Interaction volume radius: 5 \u00c5
Interaction volume height: 10 \u00c5
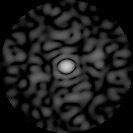
Disorder parameter: 0.8736